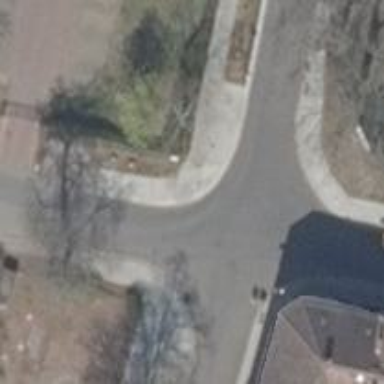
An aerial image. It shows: Residential road with asphalt surface. There are sidewalks on both sides of the road.